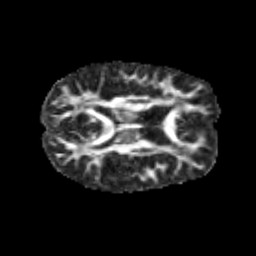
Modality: FA
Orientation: axial
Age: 11
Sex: male
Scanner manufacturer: siemens
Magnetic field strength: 3 T
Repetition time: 3.8 s
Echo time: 0.07 s